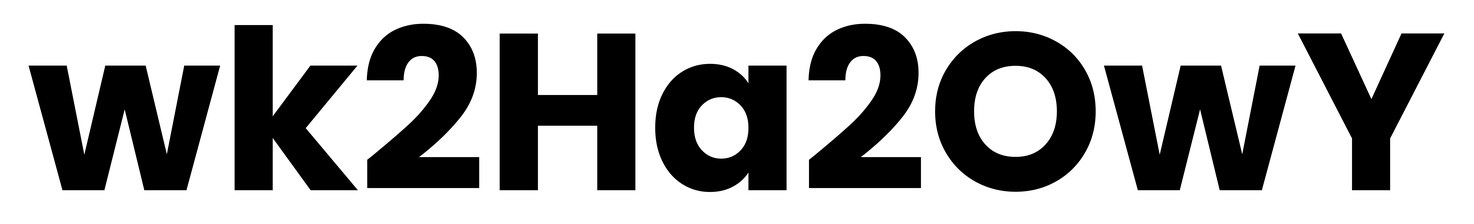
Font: Poppins-Bold